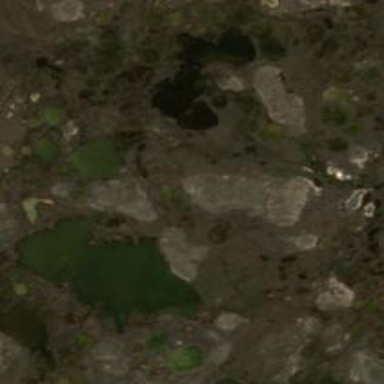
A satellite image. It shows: Tundra pond within wetland area.